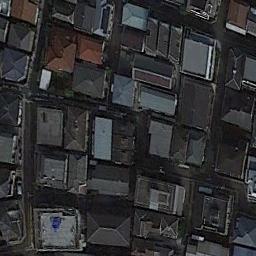
Label: residential